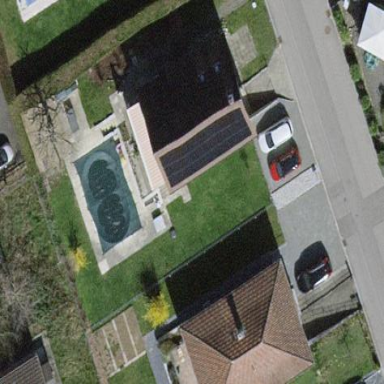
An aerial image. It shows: Detached building with gabled roof.